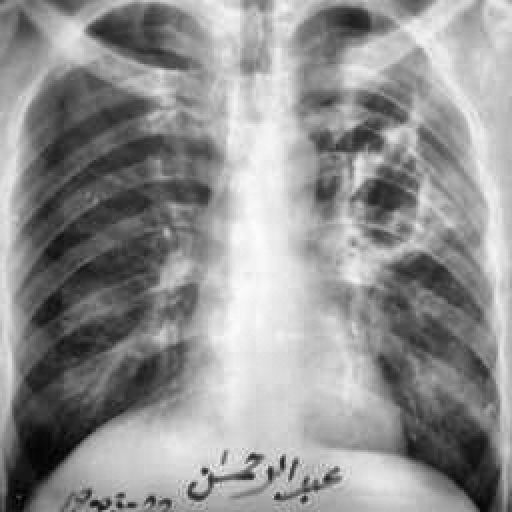
Finding: TUBERCULOSIS